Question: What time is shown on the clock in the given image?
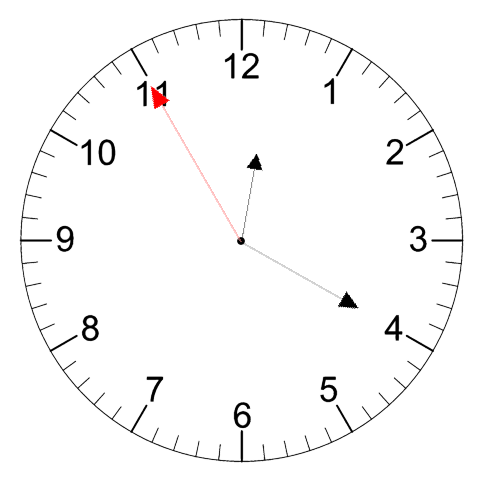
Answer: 12:19:55